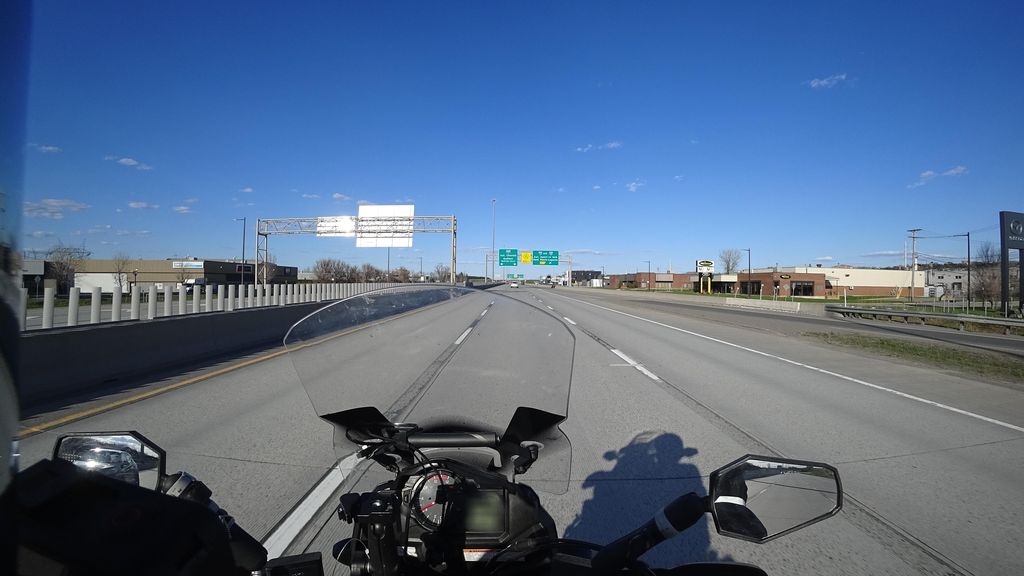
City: quebec_city